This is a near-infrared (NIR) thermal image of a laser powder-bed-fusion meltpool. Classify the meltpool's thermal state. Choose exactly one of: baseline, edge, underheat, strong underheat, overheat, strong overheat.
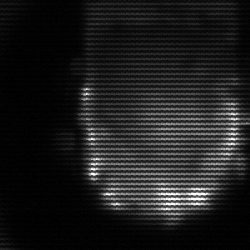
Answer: baseline